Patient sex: M
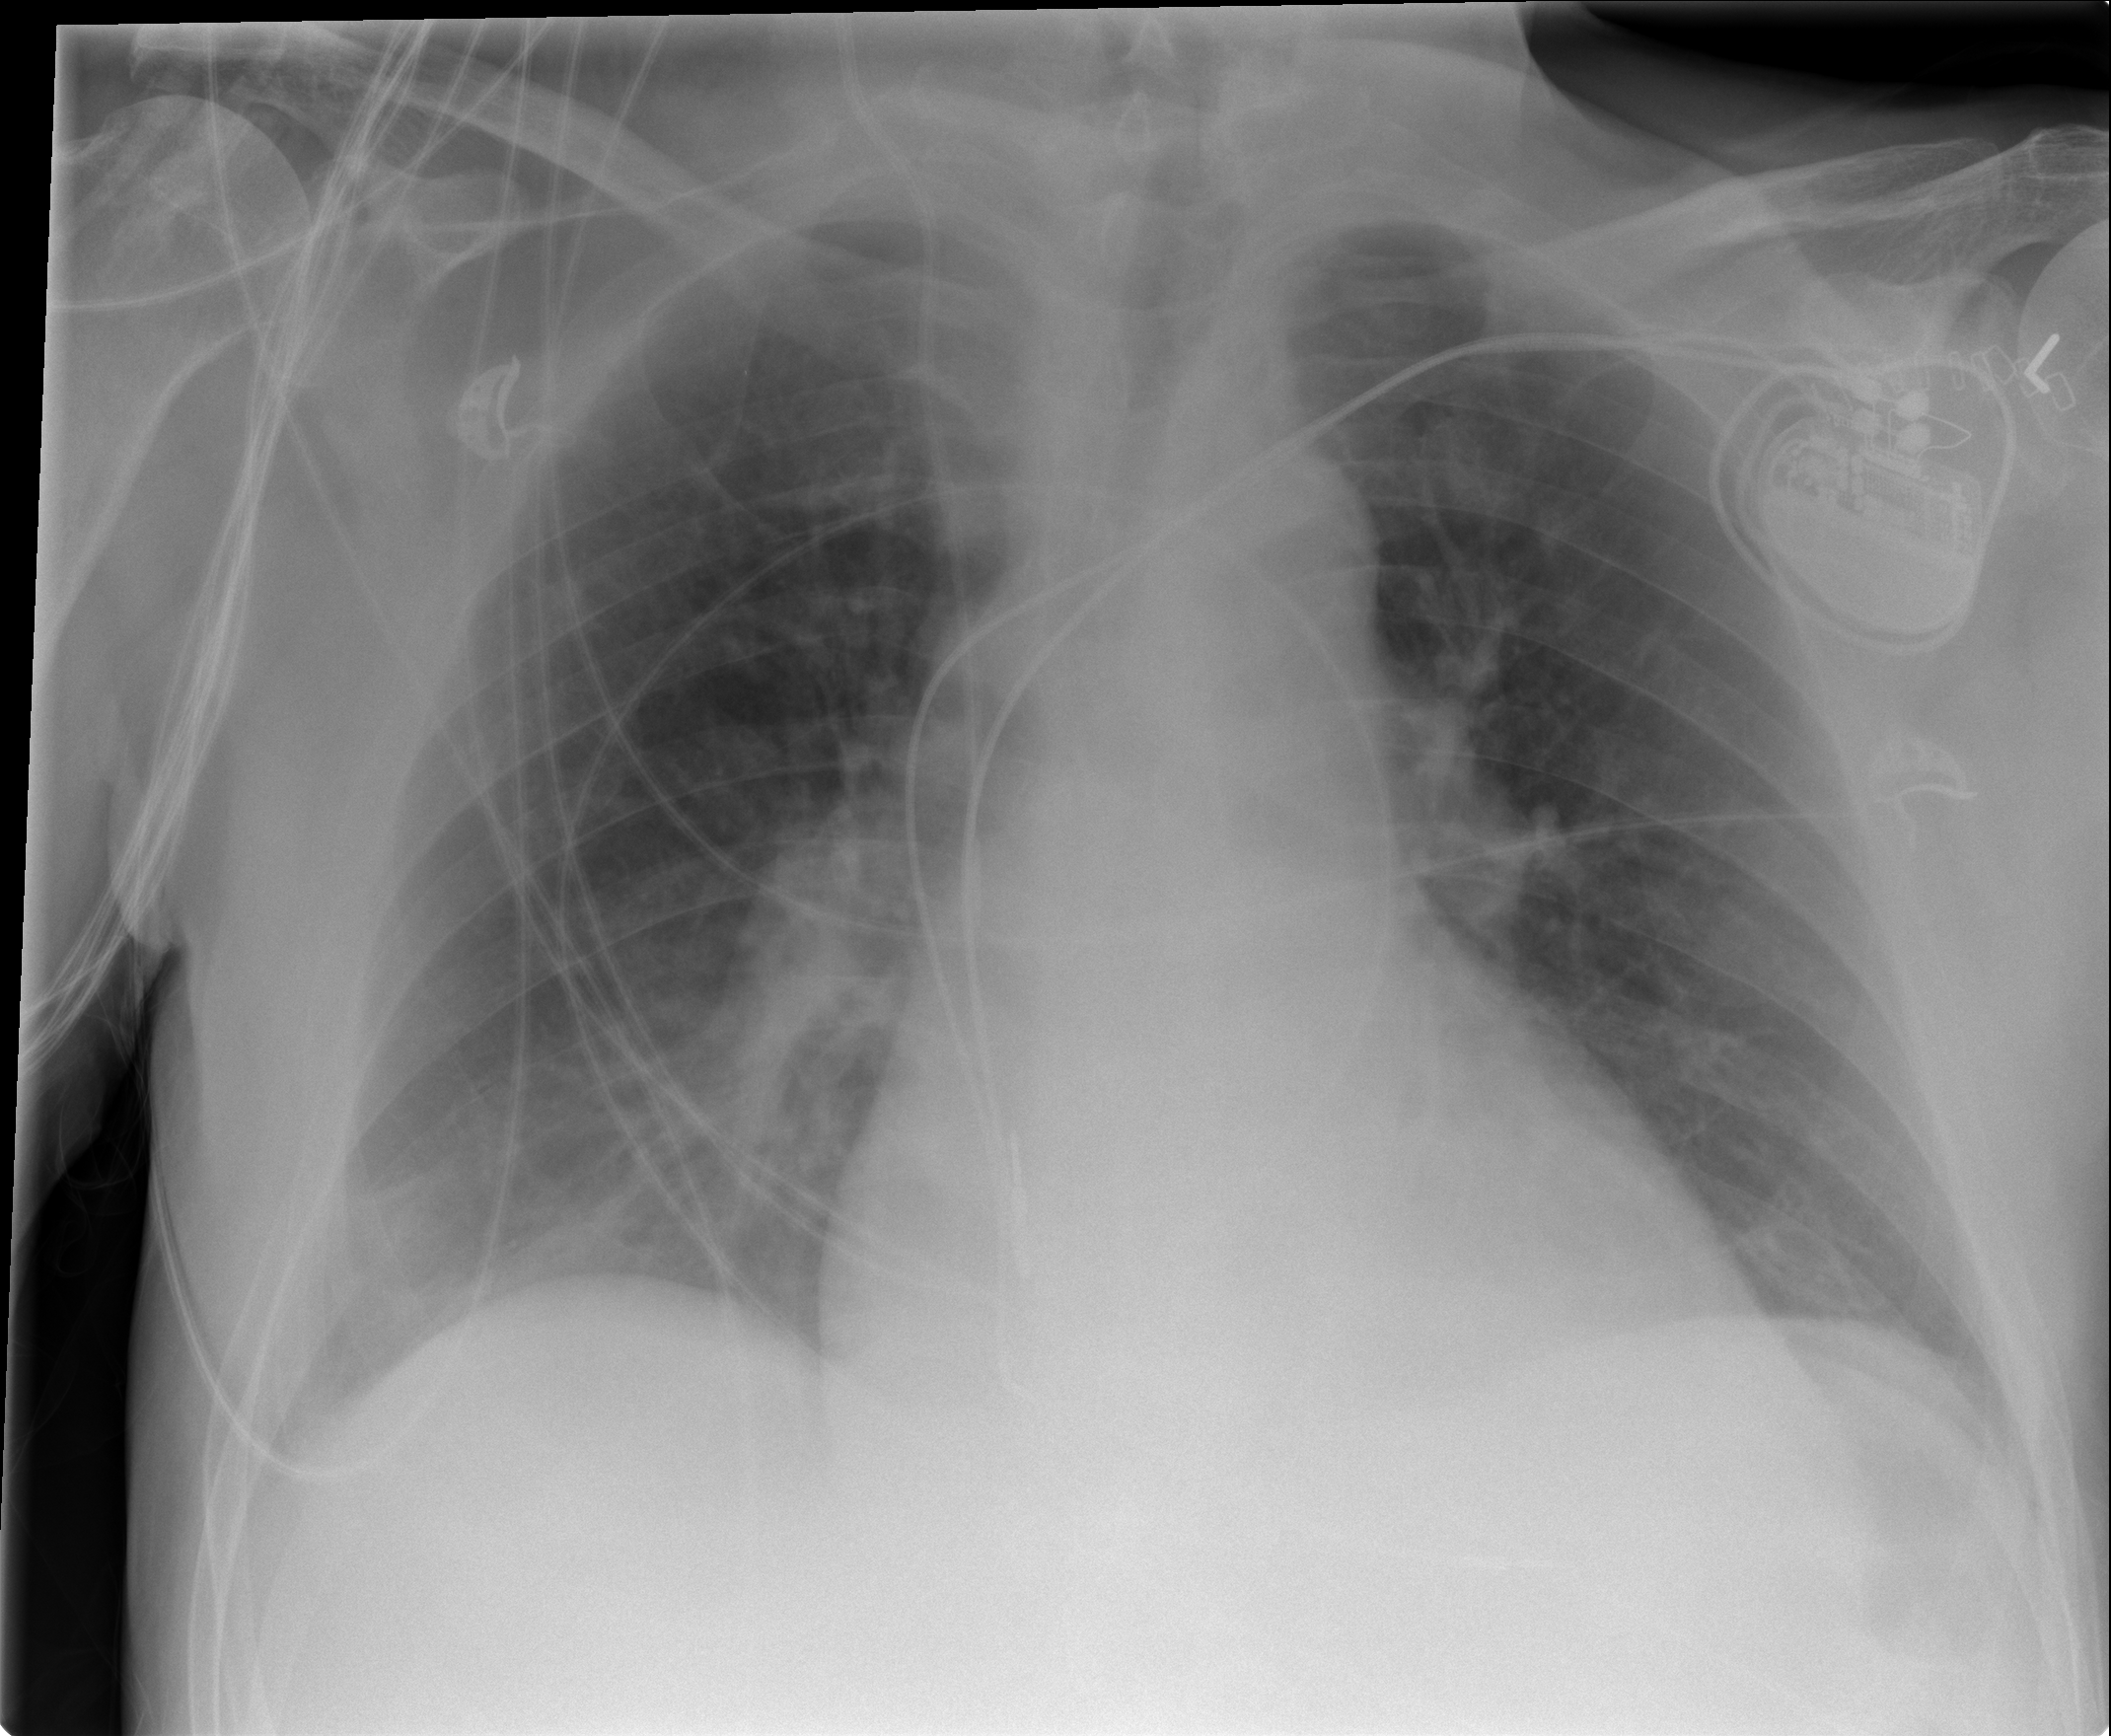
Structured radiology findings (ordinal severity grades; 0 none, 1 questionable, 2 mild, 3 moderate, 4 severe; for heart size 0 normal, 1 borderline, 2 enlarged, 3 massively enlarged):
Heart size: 0
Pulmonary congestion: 2
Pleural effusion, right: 2
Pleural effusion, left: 0
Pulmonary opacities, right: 0
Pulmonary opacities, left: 0
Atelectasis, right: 2
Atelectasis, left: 2